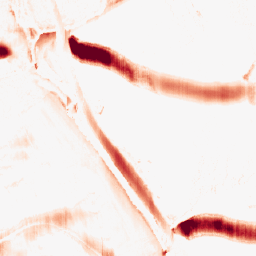
Category: morphological
Decomposition family: morphological_ellipse
Decomposition parameters: operation: opening
width: 30
height: 5
Upsampling method: area
Upsampling parameters: scale: 2
Upsampling scale: 2